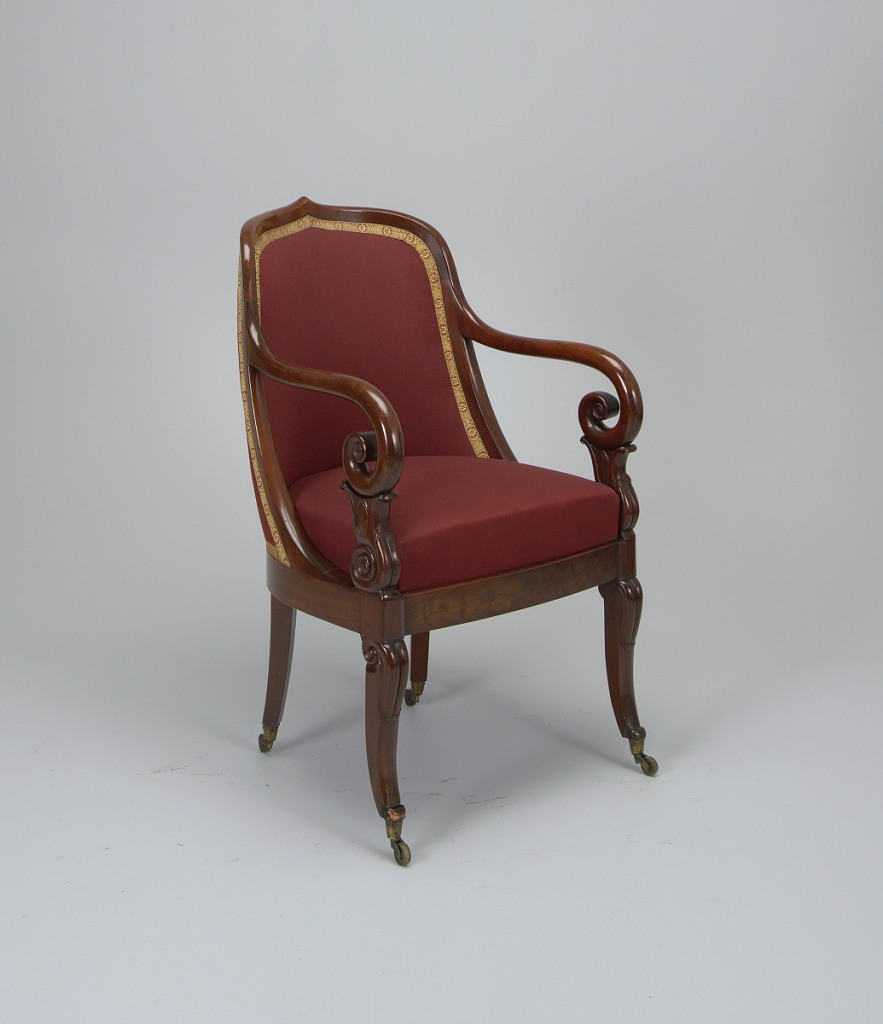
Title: Chair
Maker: Duncan Phyfe, American, 1768–1854
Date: ca. 1840
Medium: Turned, carved, and joined mahogany (legs and back), mahogany veneer (frame), oak, maple, ash (secondary wood in frame), brass (casters)
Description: Straight-sided front legs, set square, curving outward toward voluted foot; lotus leaf carved on knee, with volute in side of knee.  Back legs square in section, curving outward from center.  Plain veneered seat rail semicircular about back, straight on sides, slightly bowed on front.  Back, with ogive cresting, descends in forward curve to seat rail.  Arms, round in section, terminate in volute supported by conventionalized lotus flower springing from volute and lotus leaf resting on front leg.  Chair upholstered on both sides of back and on boxed slip seat, with red silk damask edged with brocaded trimming in red and yellow.